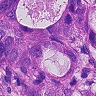
Metastatic tissue present: yes